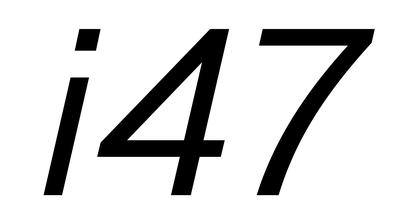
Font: InstrumentSans-Italic_Italic